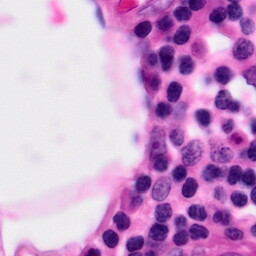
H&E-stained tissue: Pancreatic